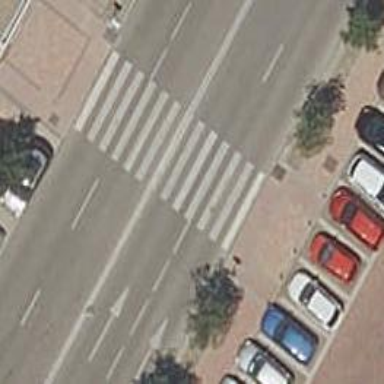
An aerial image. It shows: Zebra crossing on the road.